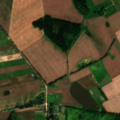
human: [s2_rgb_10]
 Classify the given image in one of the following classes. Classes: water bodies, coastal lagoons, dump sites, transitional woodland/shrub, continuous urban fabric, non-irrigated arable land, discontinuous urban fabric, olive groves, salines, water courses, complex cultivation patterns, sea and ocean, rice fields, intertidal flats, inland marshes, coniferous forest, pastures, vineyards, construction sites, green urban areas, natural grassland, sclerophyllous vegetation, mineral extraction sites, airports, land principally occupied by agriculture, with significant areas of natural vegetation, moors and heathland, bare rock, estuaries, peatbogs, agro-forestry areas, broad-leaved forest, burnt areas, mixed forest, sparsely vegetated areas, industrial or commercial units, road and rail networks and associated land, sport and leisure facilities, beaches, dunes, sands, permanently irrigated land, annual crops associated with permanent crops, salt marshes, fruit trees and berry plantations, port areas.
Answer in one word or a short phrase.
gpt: non-irrigated arable land, fruit trees and berry plantations, complex cultivation patterns, broad-leaved forest, transitional woodland/shrub